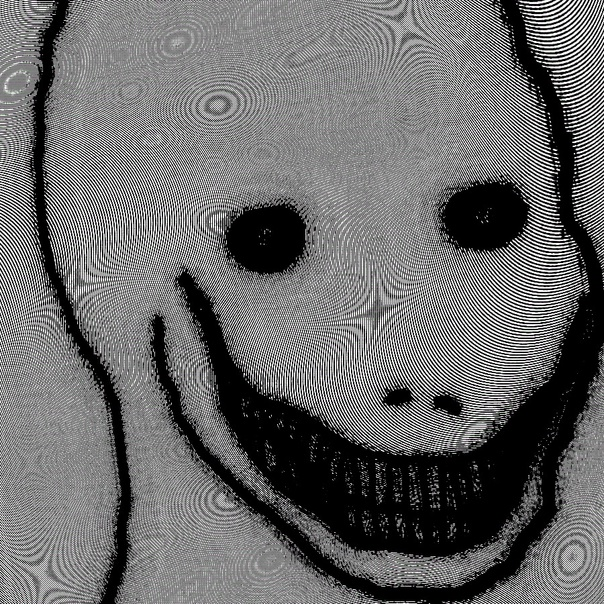
Label: 5_Oomer